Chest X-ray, AP view. Patient: 76 years old, sex M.
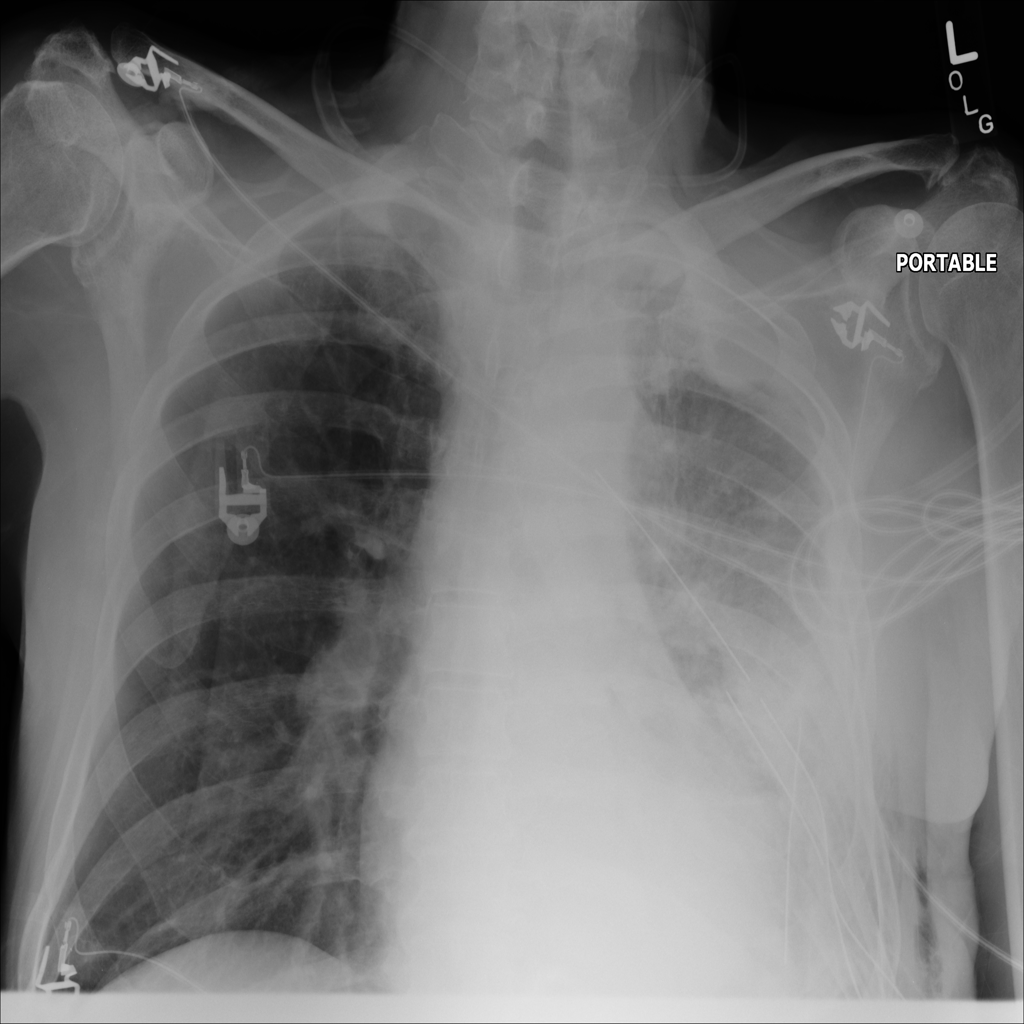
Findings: Consolidation, Effusion, Infiltration